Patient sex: M
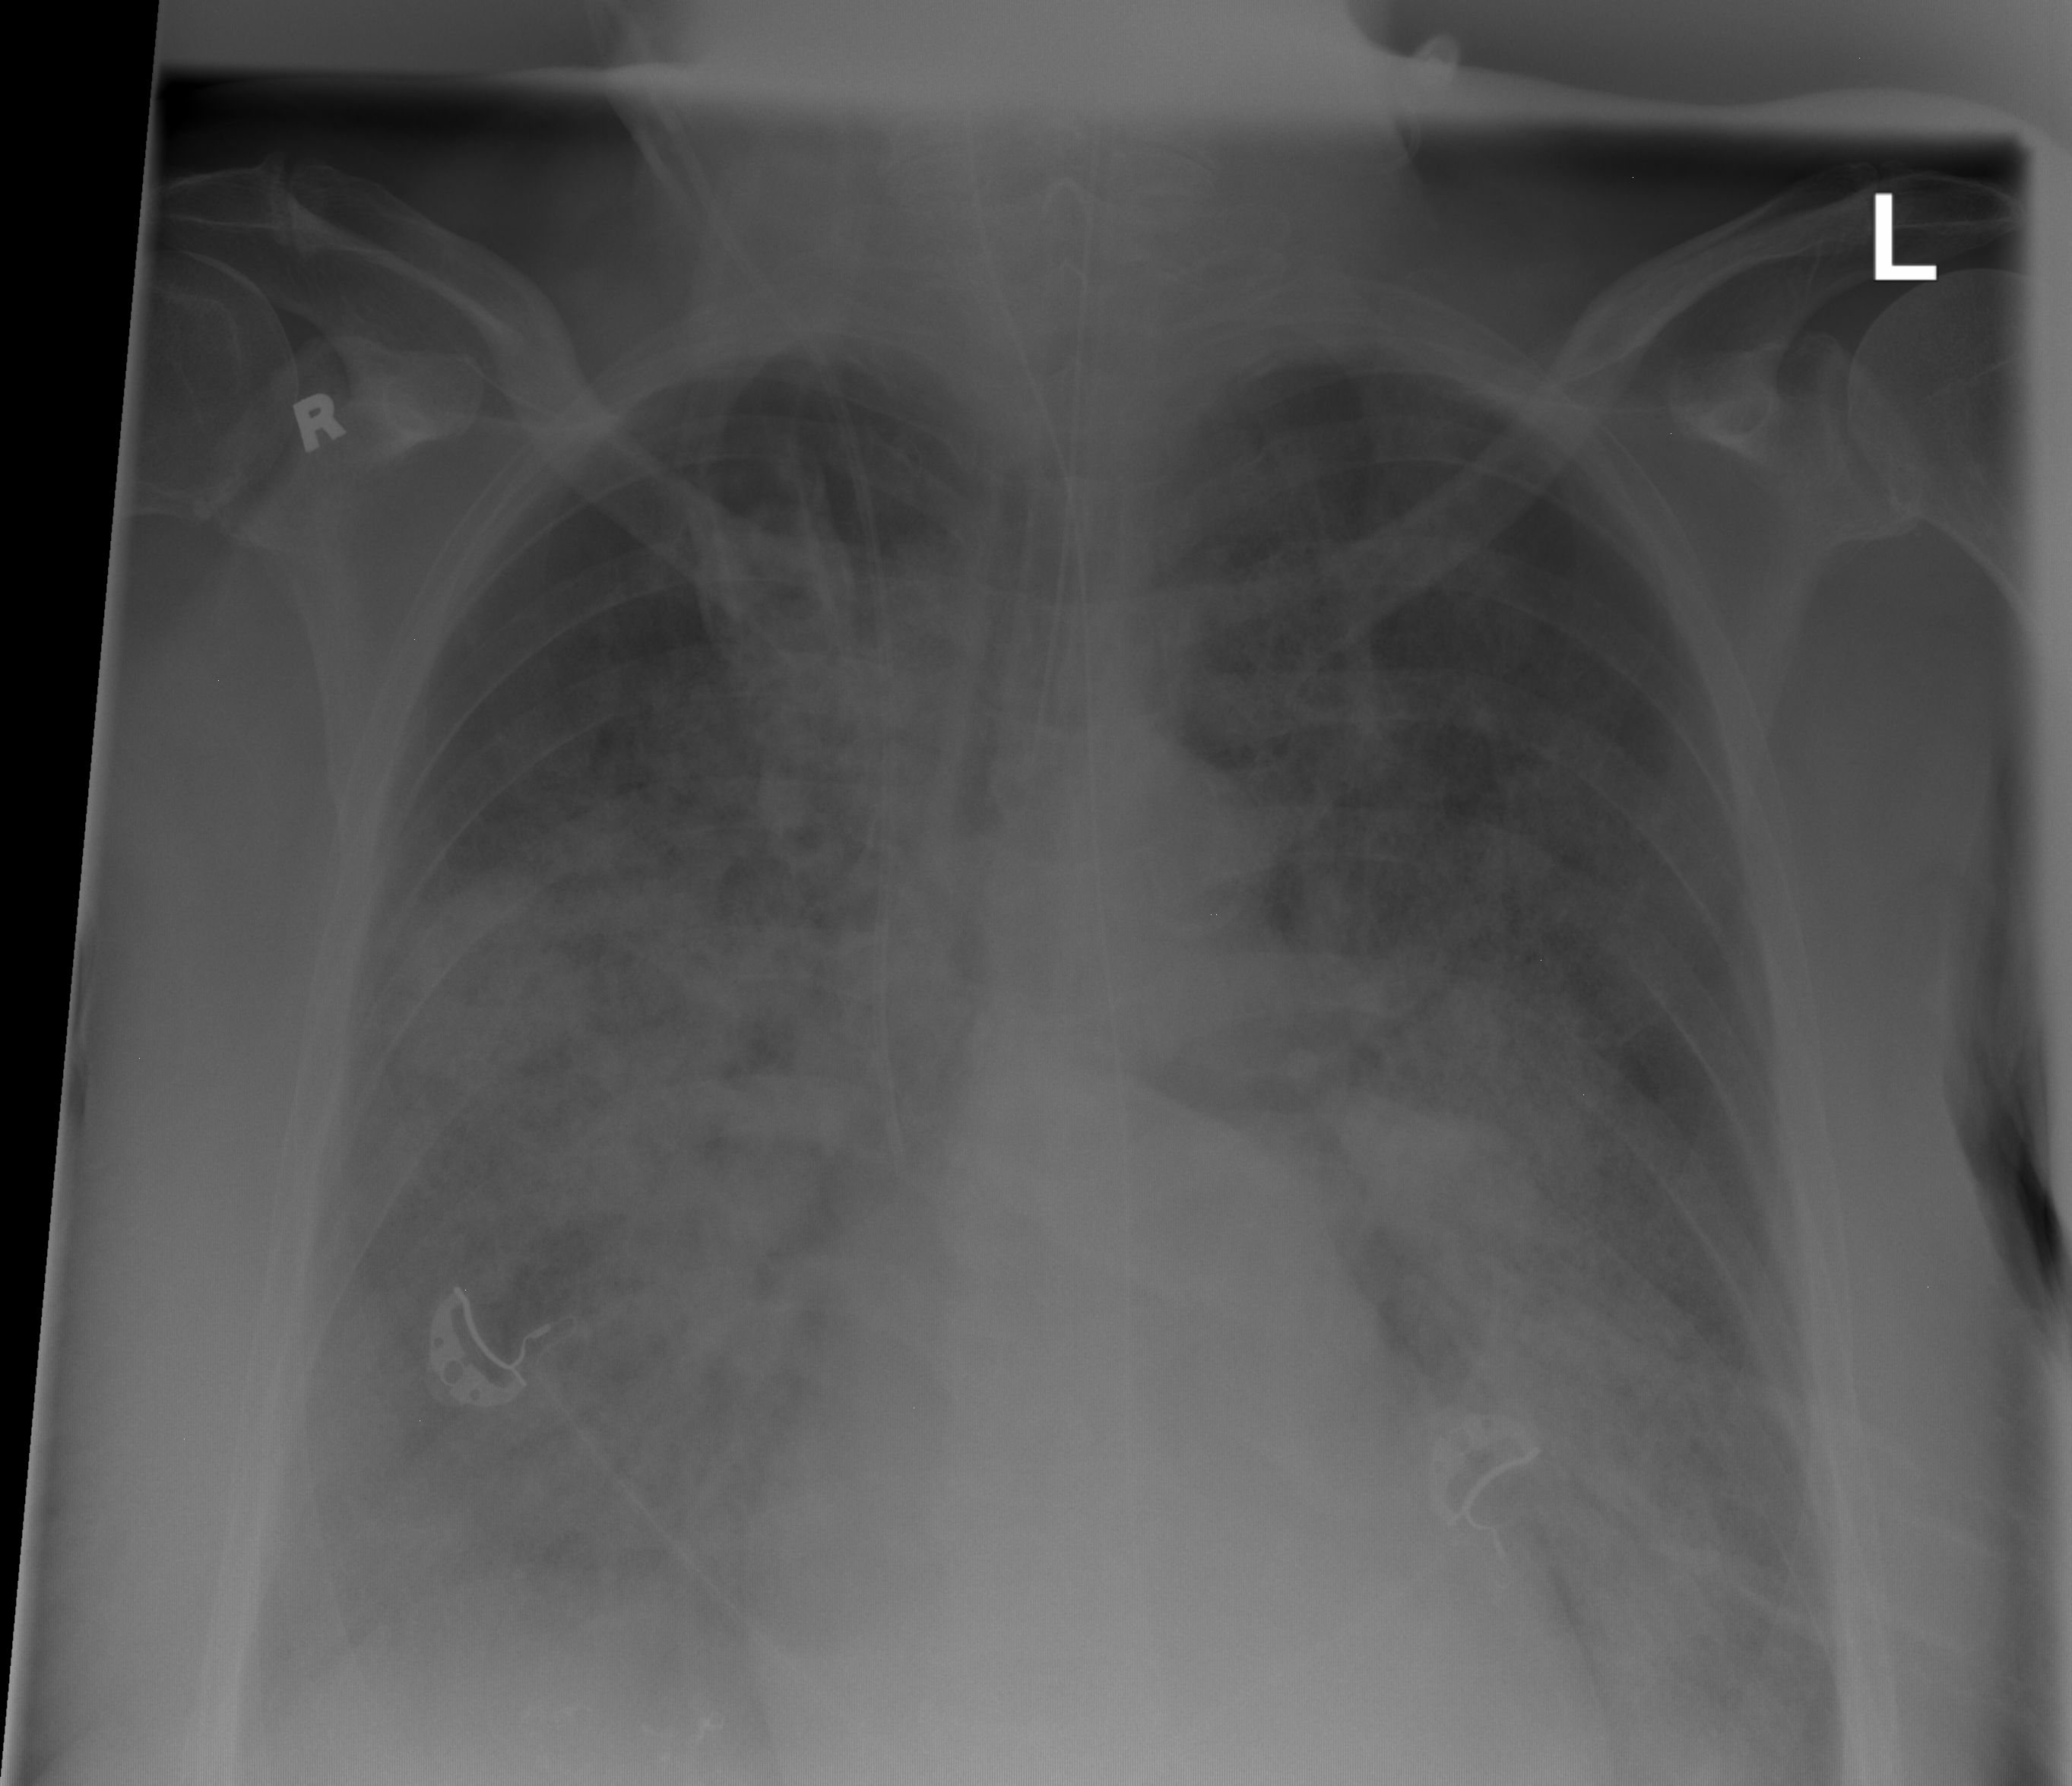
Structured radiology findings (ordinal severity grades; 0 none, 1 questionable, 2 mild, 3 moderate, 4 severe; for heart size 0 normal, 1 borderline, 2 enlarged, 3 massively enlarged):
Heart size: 0
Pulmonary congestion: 0
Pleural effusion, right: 2
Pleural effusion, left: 0
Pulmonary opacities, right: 4
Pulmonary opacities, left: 3
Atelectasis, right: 0
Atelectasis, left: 0